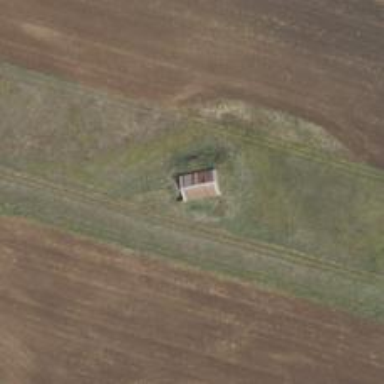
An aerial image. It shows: Military bunker.